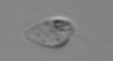
Label: Amoeba